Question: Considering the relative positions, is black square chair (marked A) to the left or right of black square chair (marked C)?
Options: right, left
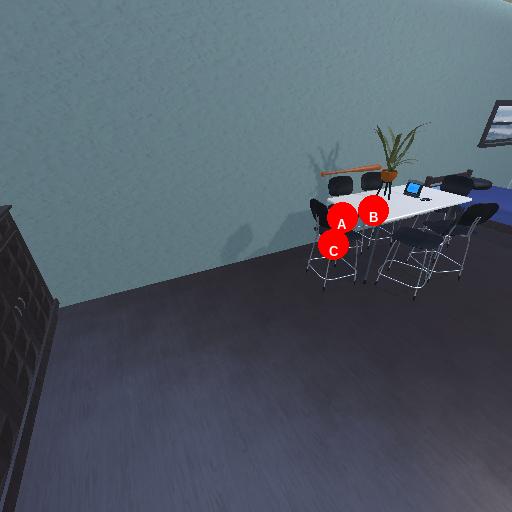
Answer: right